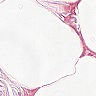
Metastatic tissue present: no